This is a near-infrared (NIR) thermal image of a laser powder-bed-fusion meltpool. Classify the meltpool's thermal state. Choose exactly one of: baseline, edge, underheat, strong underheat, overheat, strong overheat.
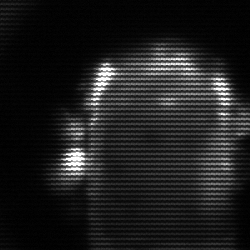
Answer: baseline